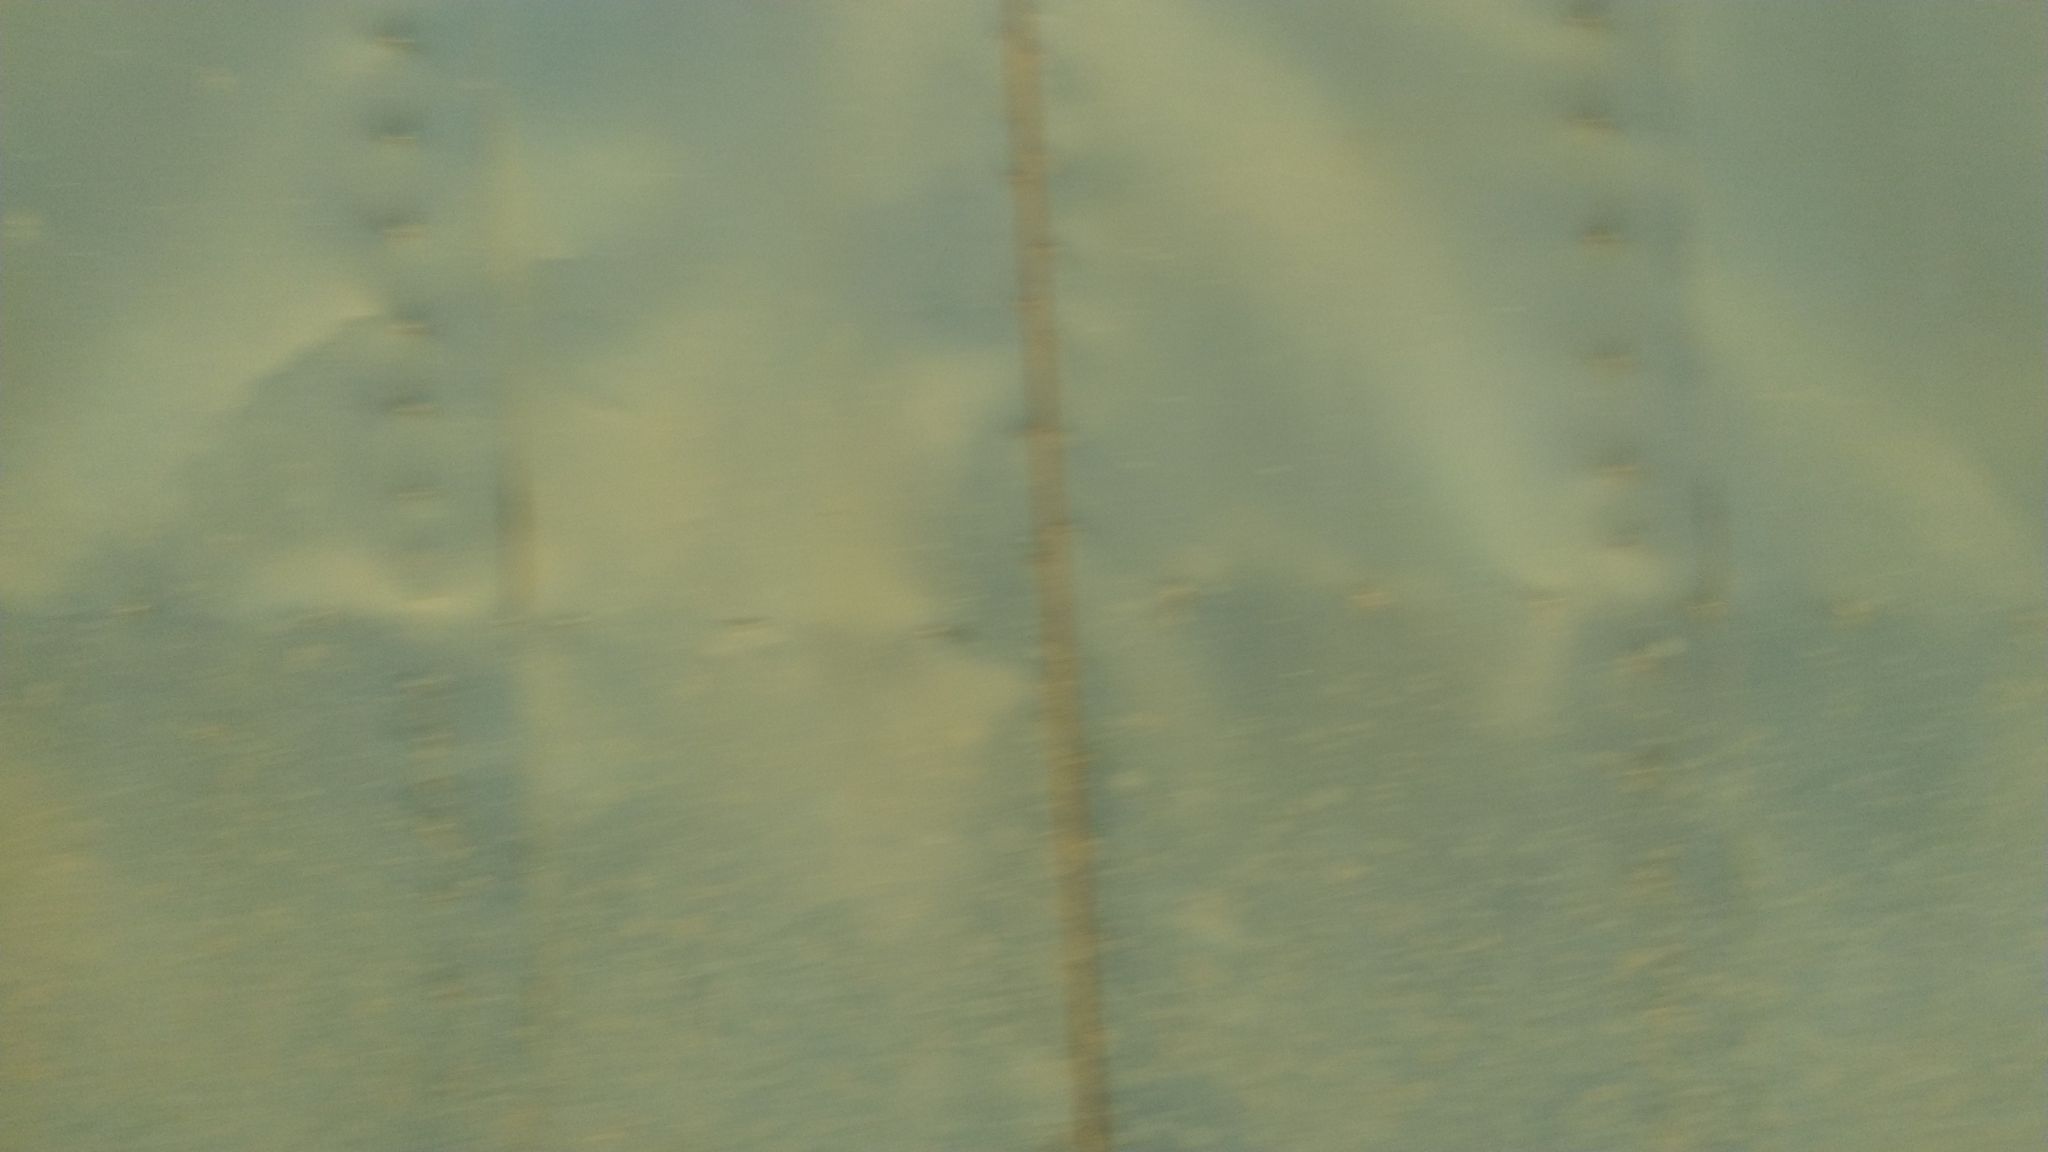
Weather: clear
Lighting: day
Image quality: slightly poor
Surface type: railway
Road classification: secondary
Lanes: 2
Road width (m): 4.0
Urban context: urban centre
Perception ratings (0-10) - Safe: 3.44, Lively: 0.87, Beautiful: 1.55, Boring: 9.23, Depressing: 3.43, Wealthy: 4.27